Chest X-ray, AP view. Patient: 30 years old, sex F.
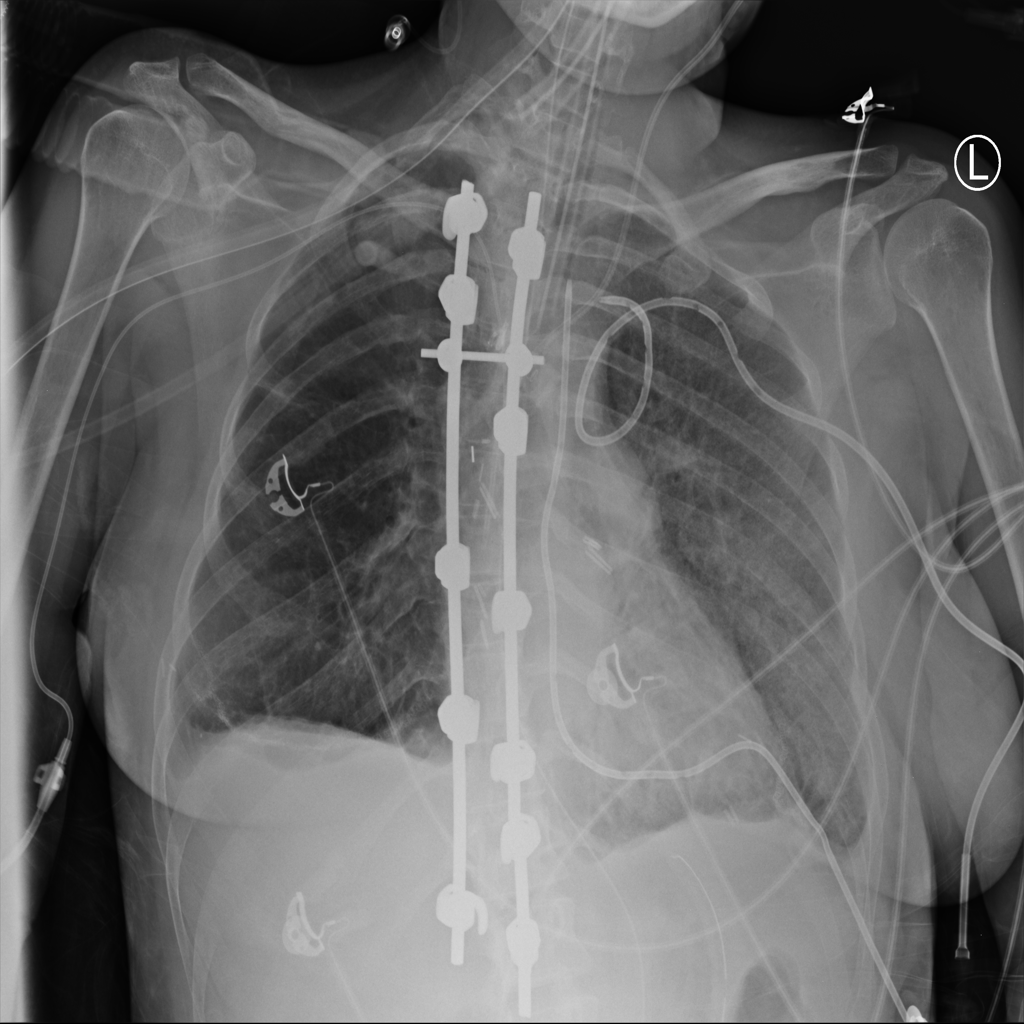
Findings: No Finding